Question: I hope this isn't the stupidest question ever but i know there is more then two folders inside public_html.
I've tried the cmd's:
'''
ls
ls -R
ls -al
ls -d */
'''
Is there a permission issue that i'm struggling with and that's the reason i can't see the other directories. As you can tell i'm very new inside the shell/unix.
Thanks in advance.
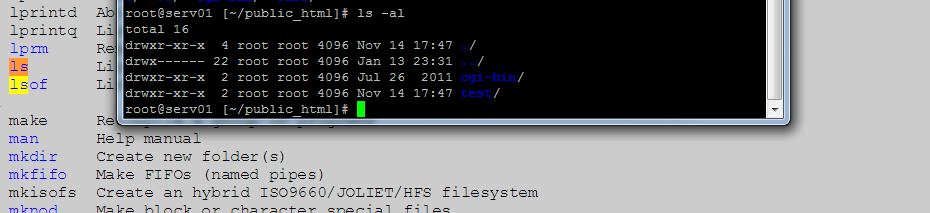
Answer: If you're logged into a different account then ~/public_html will be a different directory
'~' denotes the home directory, and every user has their own home directory.
i.e.
'/home/user1/public_html' will look like '~/public_html' when logged in as user1
and
'/home/user2/public_html' will look the same '~/public_html' when logged in as user2
Btw root is special and their home directory is /root/ rather than /home/root/
you can use the command 'pwd' to show the full path of where you are.
root has access to all files in the system. So as user root, you could go to any of the '/home/<username>' directories.
root can become any of the users on the system by using the <URL> command 'su <username>'